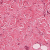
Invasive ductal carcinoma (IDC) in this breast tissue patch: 1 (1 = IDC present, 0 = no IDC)